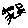
Label: cat